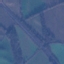
Land use / land cover: Highway